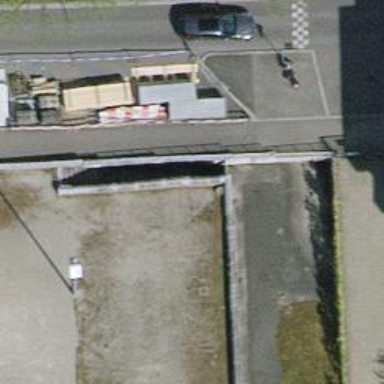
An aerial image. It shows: Wall is shown in the image.